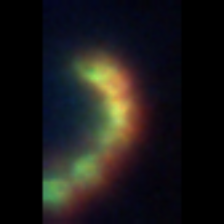
Taxon: Chaetoceros
Group: Diatoms